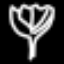
Label: leaf